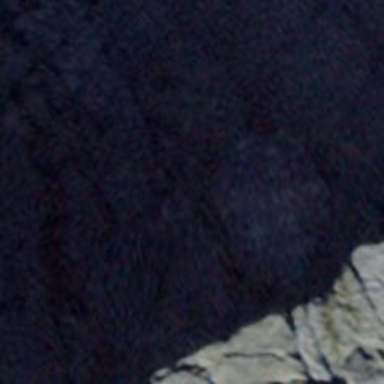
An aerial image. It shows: Natural cliff.